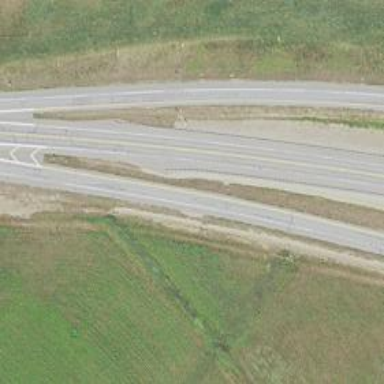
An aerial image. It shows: Trunk link road with asphalt surface.